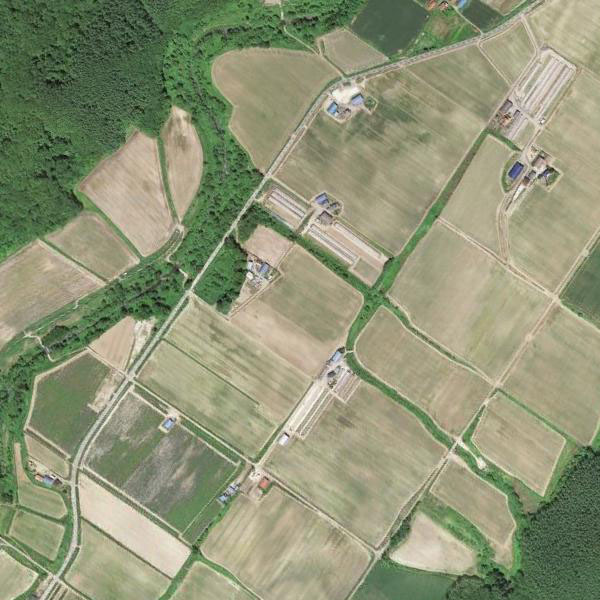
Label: Farmland